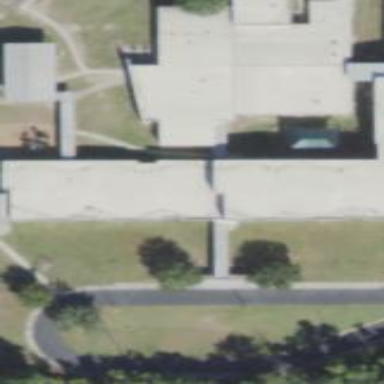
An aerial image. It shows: School building.